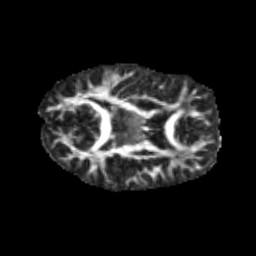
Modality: FA
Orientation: axial
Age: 10
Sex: male
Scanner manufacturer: siemens
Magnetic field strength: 3 T
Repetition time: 3.8 s
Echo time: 0.07 s